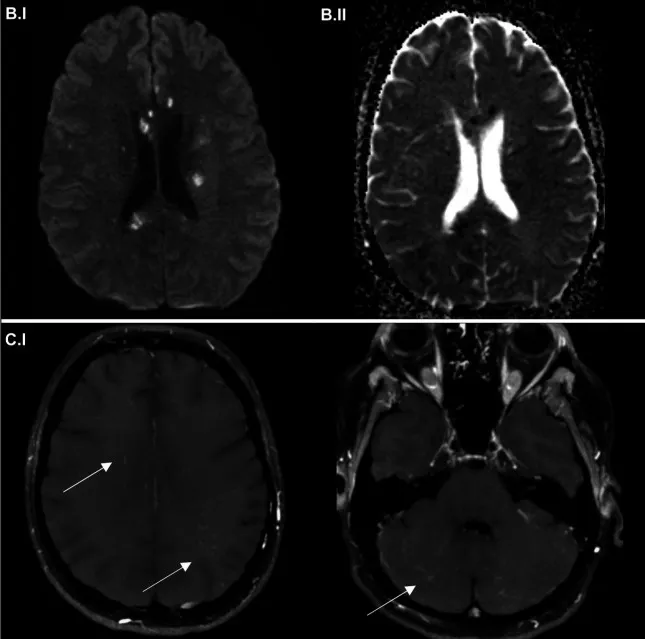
Imaging findings in the case report 2. Axial average diffusion-weighted scans (B. At the time of symptom onset and apparent diffusion coefficient maps II), with small areas of restriction of diffusion (hypersignal in B.
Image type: radiology (mri)